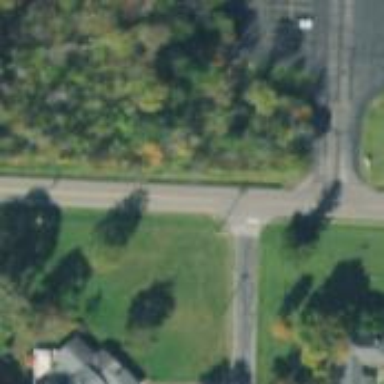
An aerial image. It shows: Stop road.